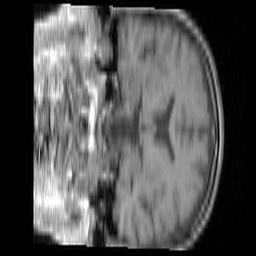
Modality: T1w
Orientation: coronal
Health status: ill
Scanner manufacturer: siemens
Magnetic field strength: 3 T
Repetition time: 0.4 s
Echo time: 0.00272 s